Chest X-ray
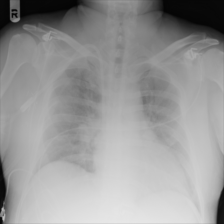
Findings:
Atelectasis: negative
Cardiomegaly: negative
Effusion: positive
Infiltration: negative
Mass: negative
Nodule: negative
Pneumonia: negative
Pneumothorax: negative
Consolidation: negative
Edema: positive
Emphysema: negative
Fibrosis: negative
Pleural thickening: negative
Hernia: negative